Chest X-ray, PA view. Patient: 47 years old, sex M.
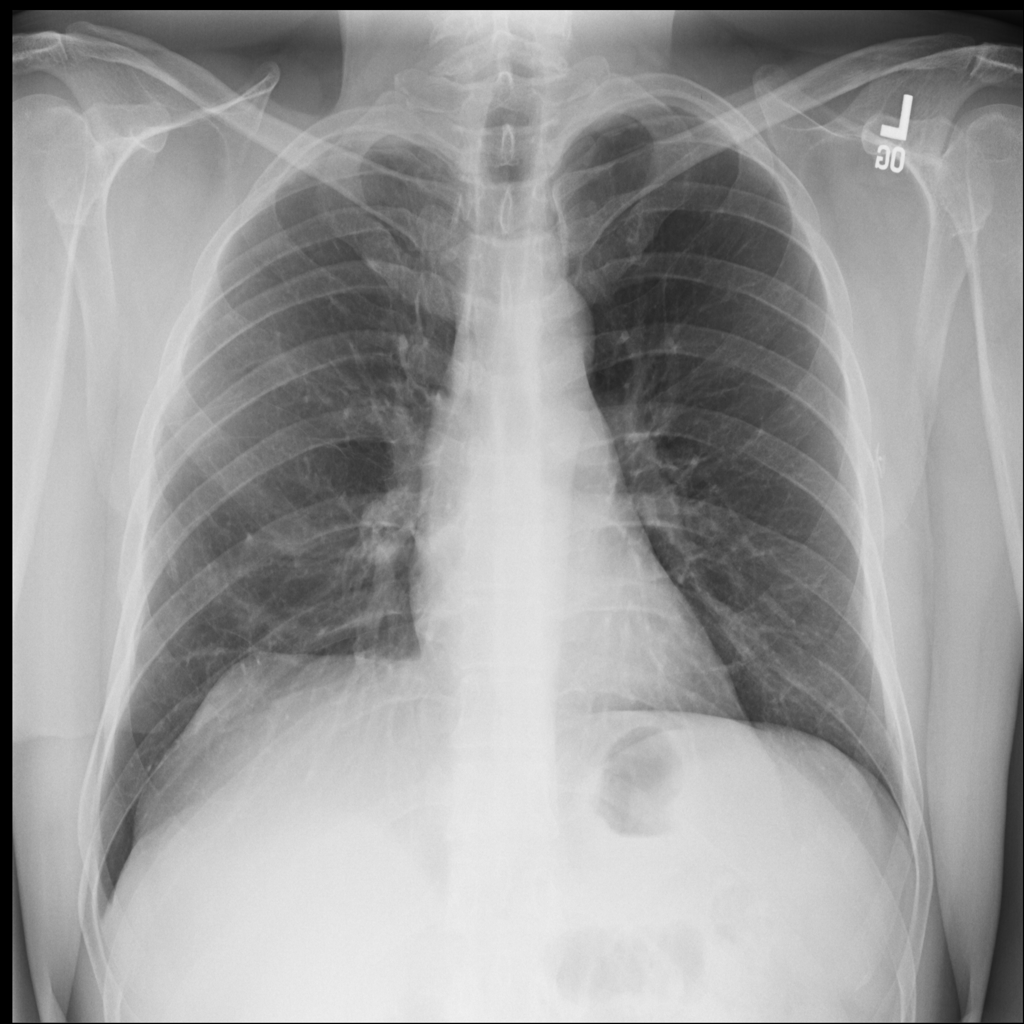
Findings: No Finding